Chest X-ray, PA view. Patient: 61 years old, sex F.
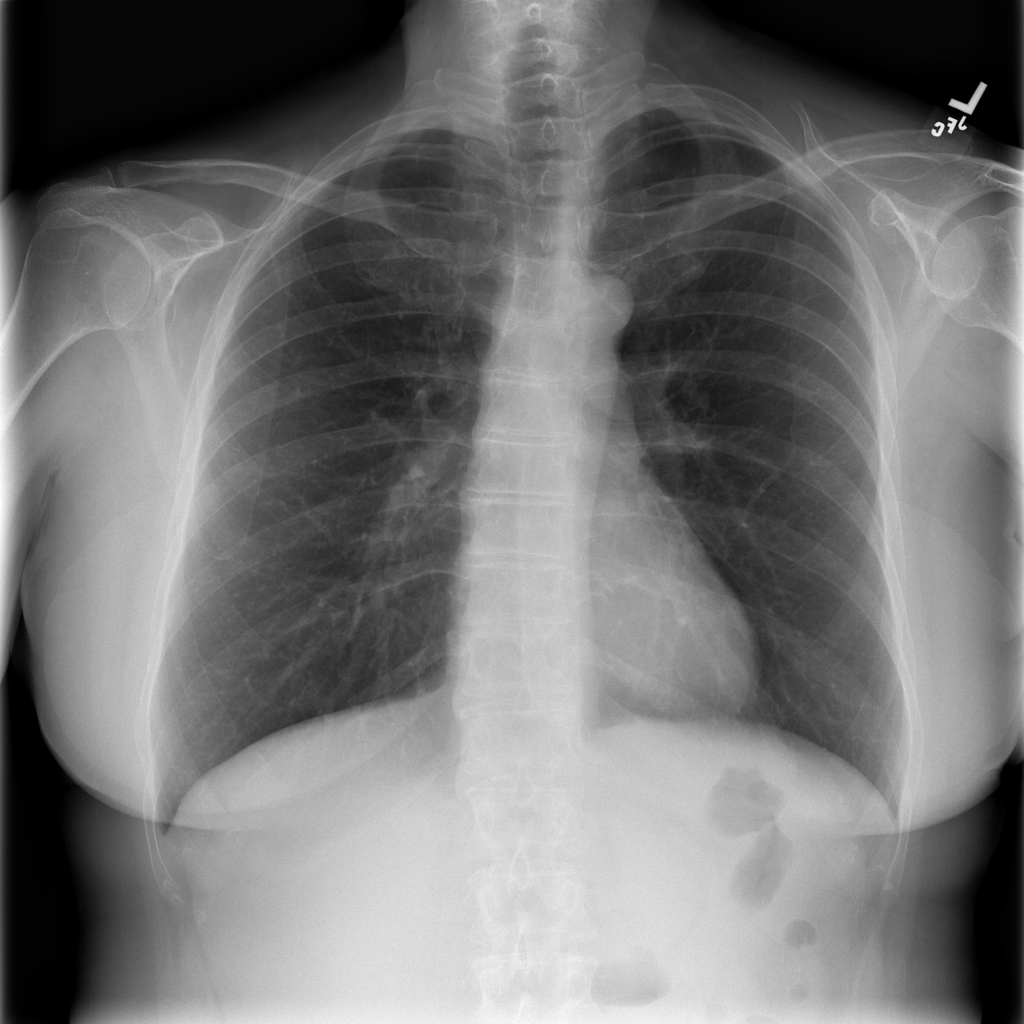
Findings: No Finding